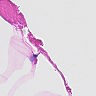
Metastatic tissue present: no